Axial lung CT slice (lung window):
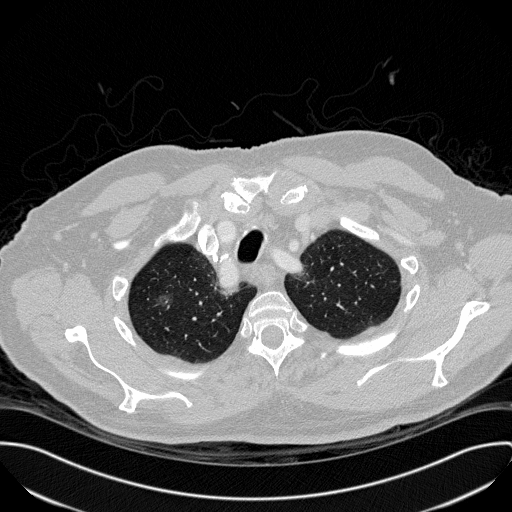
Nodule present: yes
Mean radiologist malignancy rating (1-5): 3.25